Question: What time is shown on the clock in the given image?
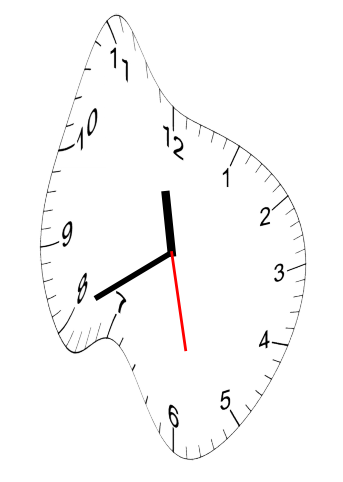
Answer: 11:40:28